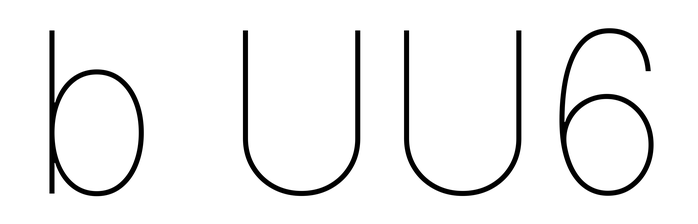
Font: Inter_Thin